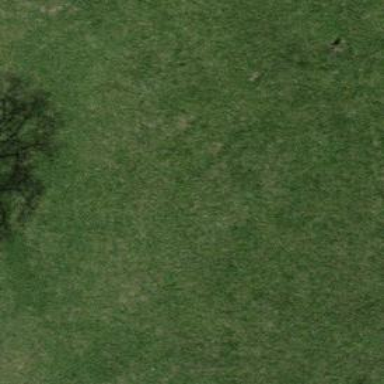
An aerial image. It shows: Beautiful tree in nature.